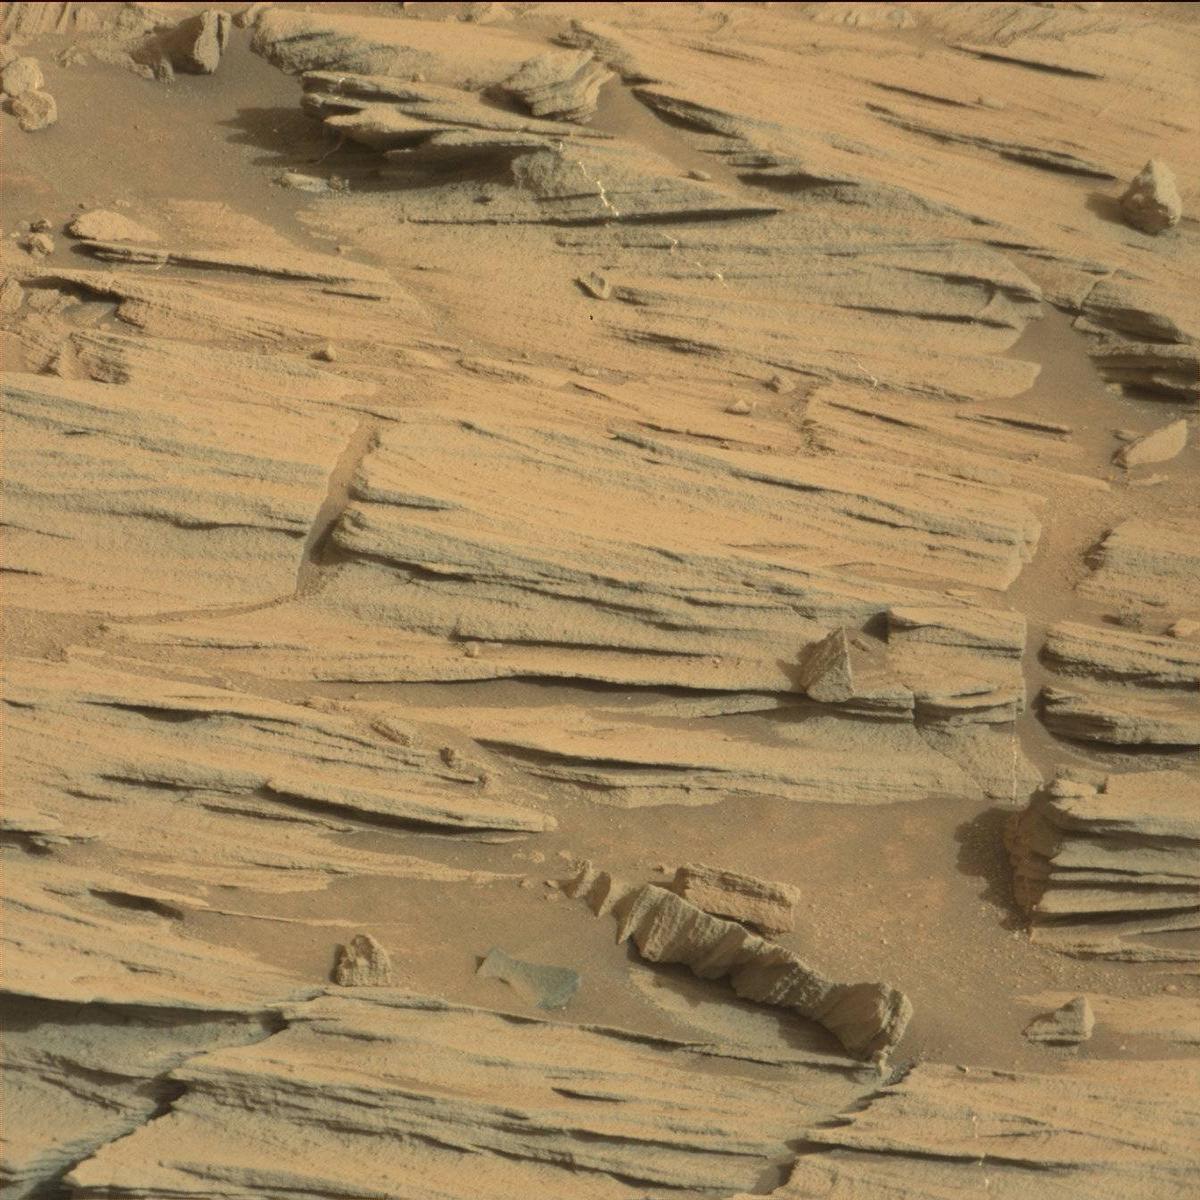
Terrain classes present: Bedrock, Rock, Sand / Soil